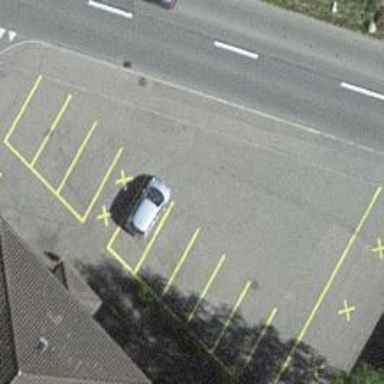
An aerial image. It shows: Parking area with surface.